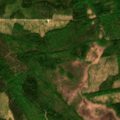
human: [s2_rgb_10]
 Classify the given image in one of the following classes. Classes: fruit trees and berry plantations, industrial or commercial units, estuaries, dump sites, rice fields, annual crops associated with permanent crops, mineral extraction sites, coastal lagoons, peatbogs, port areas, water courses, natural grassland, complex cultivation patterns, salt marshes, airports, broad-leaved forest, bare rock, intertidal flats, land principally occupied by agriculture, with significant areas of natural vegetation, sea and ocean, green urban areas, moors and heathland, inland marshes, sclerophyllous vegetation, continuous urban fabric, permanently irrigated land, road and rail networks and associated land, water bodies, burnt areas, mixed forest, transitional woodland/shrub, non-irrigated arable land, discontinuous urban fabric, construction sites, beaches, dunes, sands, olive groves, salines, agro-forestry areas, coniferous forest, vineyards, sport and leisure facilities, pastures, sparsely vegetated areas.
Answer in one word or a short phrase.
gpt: mixed forest, transitional woodland/shrub, peatbogs